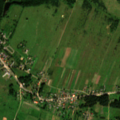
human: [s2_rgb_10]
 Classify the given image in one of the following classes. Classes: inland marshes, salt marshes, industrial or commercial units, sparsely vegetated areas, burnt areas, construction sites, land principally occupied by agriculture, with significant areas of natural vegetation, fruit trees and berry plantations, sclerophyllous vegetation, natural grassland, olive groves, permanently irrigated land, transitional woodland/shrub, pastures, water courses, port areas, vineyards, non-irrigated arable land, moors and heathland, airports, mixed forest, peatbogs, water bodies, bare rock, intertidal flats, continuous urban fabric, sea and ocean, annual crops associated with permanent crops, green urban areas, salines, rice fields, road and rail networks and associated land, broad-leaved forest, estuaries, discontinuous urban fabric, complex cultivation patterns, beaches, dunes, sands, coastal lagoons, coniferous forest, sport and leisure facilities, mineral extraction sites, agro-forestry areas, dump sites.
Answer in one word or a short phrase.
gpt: discontinuous urban fabric, non-irrigated arable land, pastures, complex cultivation patterns, land principally occupied by agriculture, with significant areas of natural vegetation, coniferous forest, mixed forest